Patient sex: M
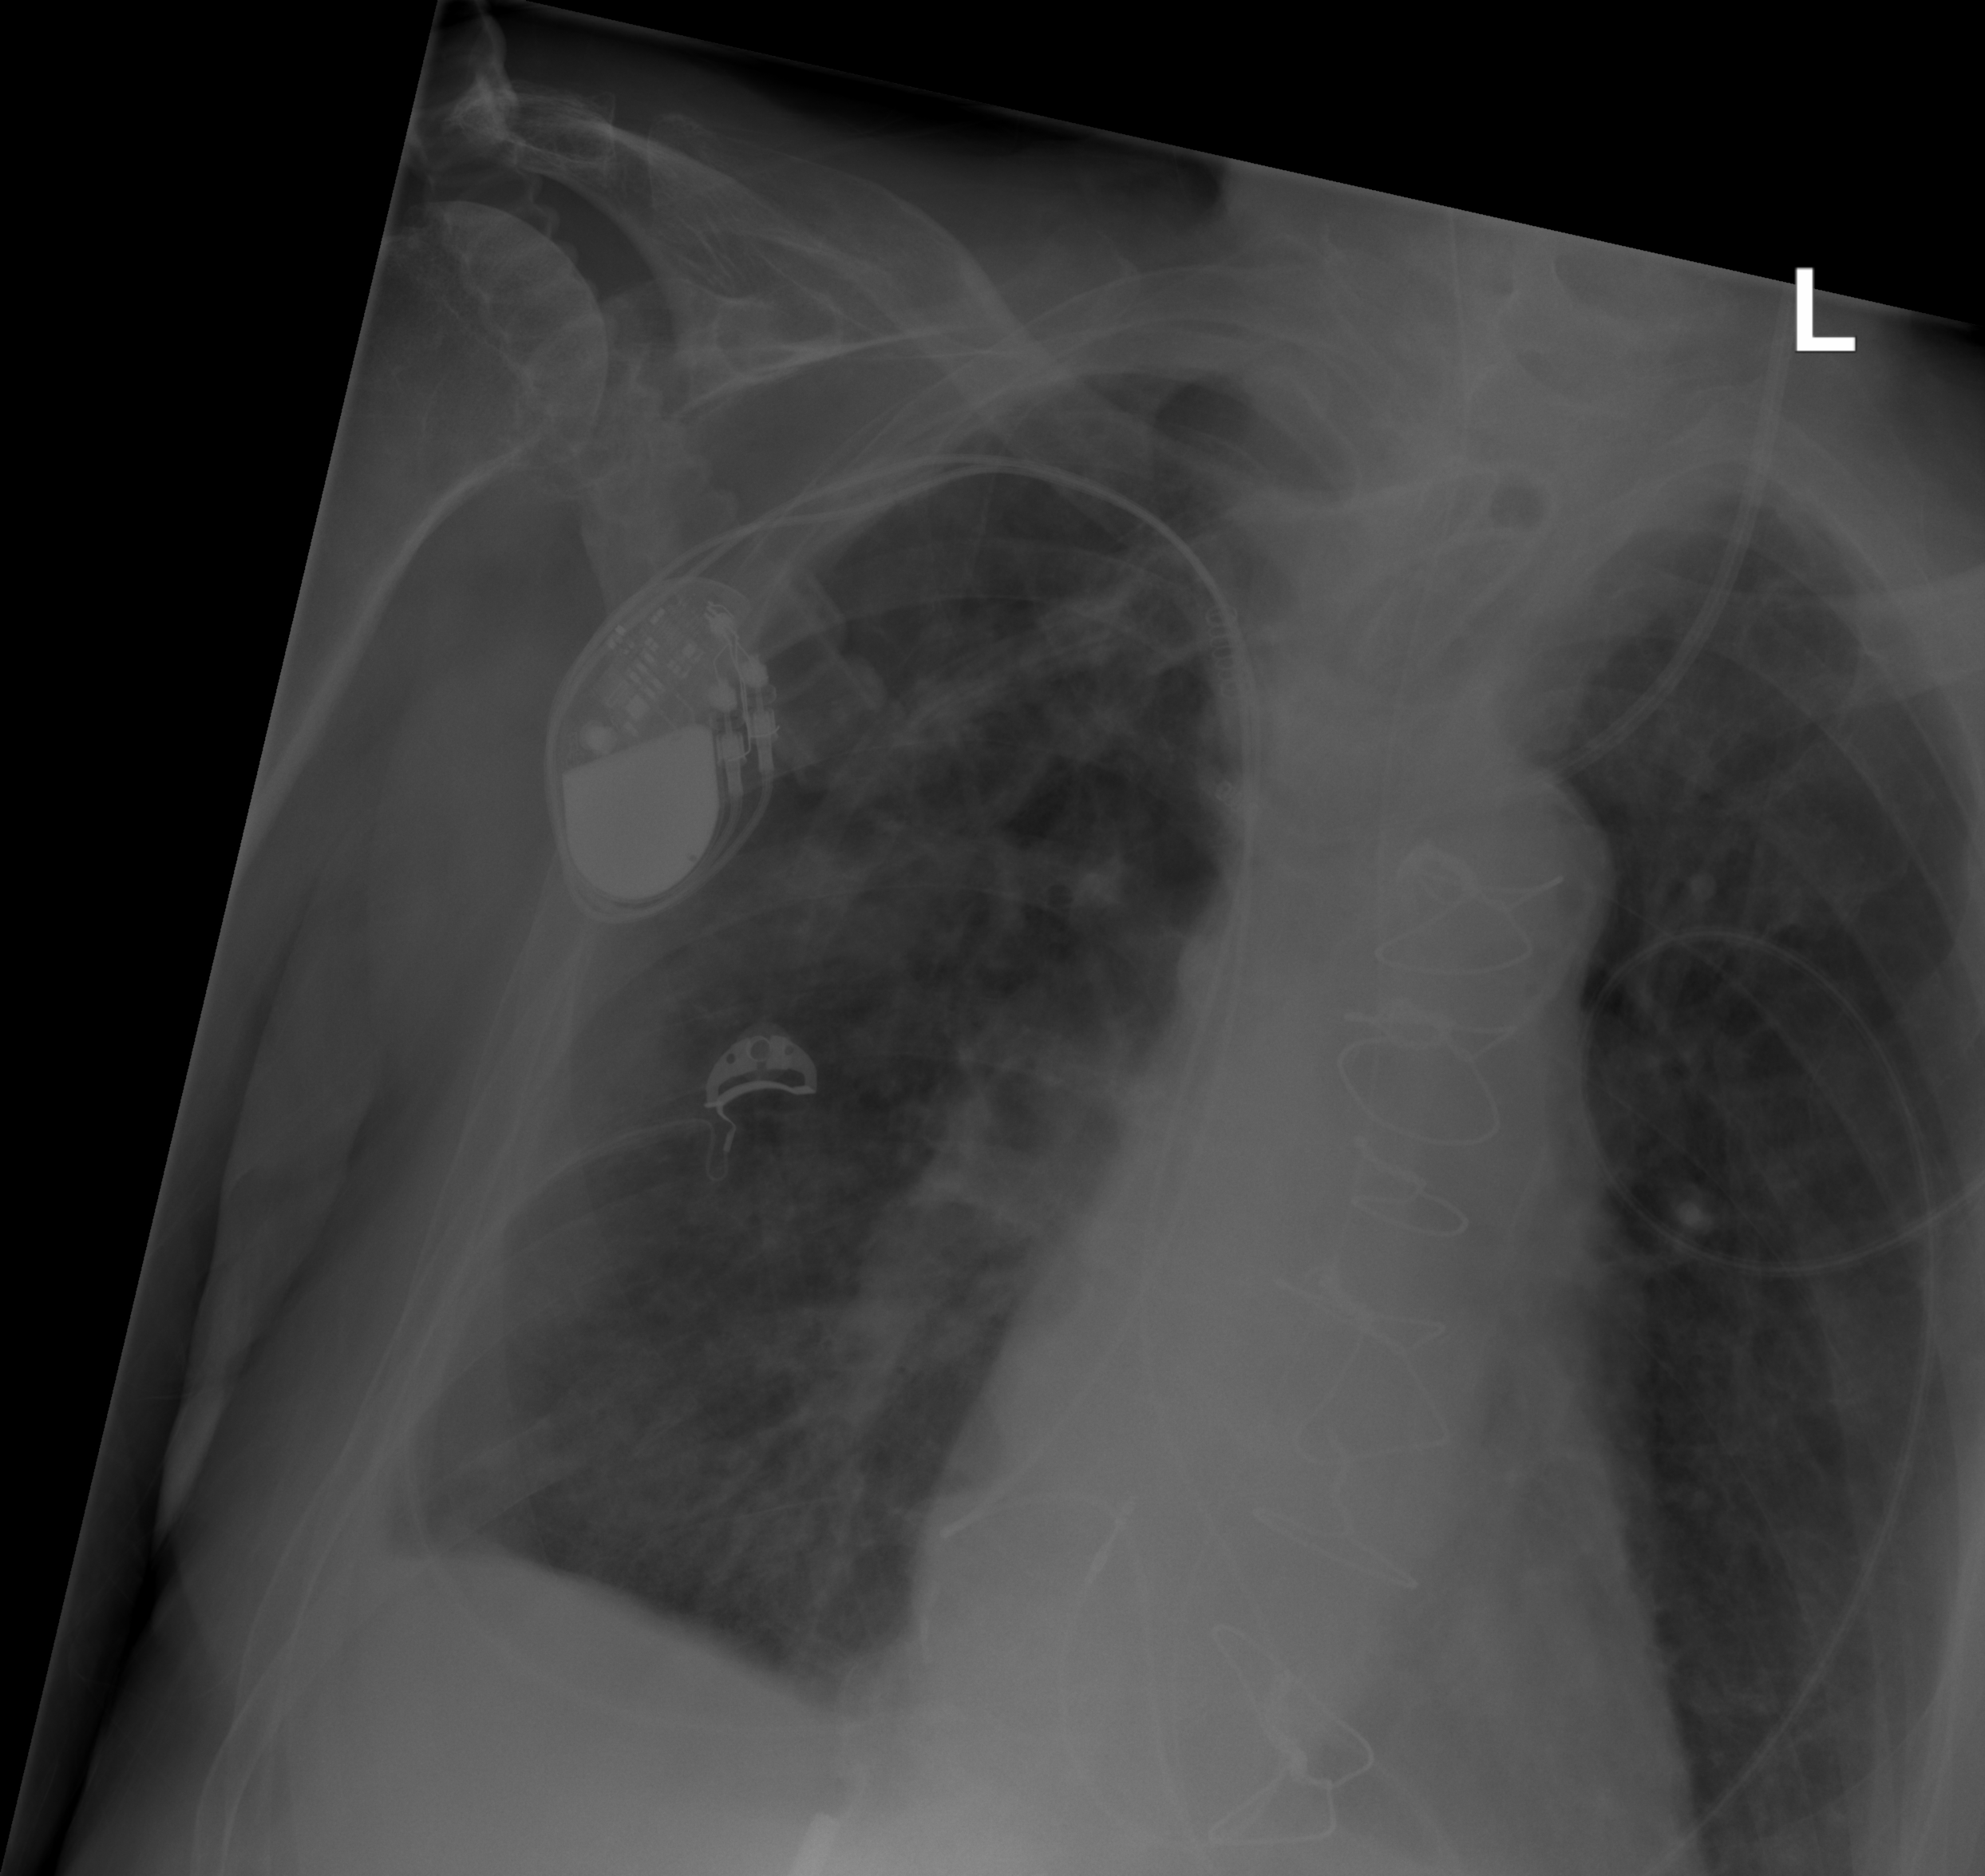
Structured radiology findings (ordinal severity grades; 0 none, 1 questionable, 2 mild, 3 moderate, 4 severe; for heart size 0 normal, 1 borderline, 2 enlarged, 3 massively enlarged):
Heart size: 0
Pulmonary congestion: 2
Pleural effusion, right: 1
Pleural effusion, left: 0
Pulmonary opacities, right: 1
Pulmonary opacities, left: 0
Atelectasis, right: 1
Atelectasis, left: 0